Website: lowes
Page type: order-returns
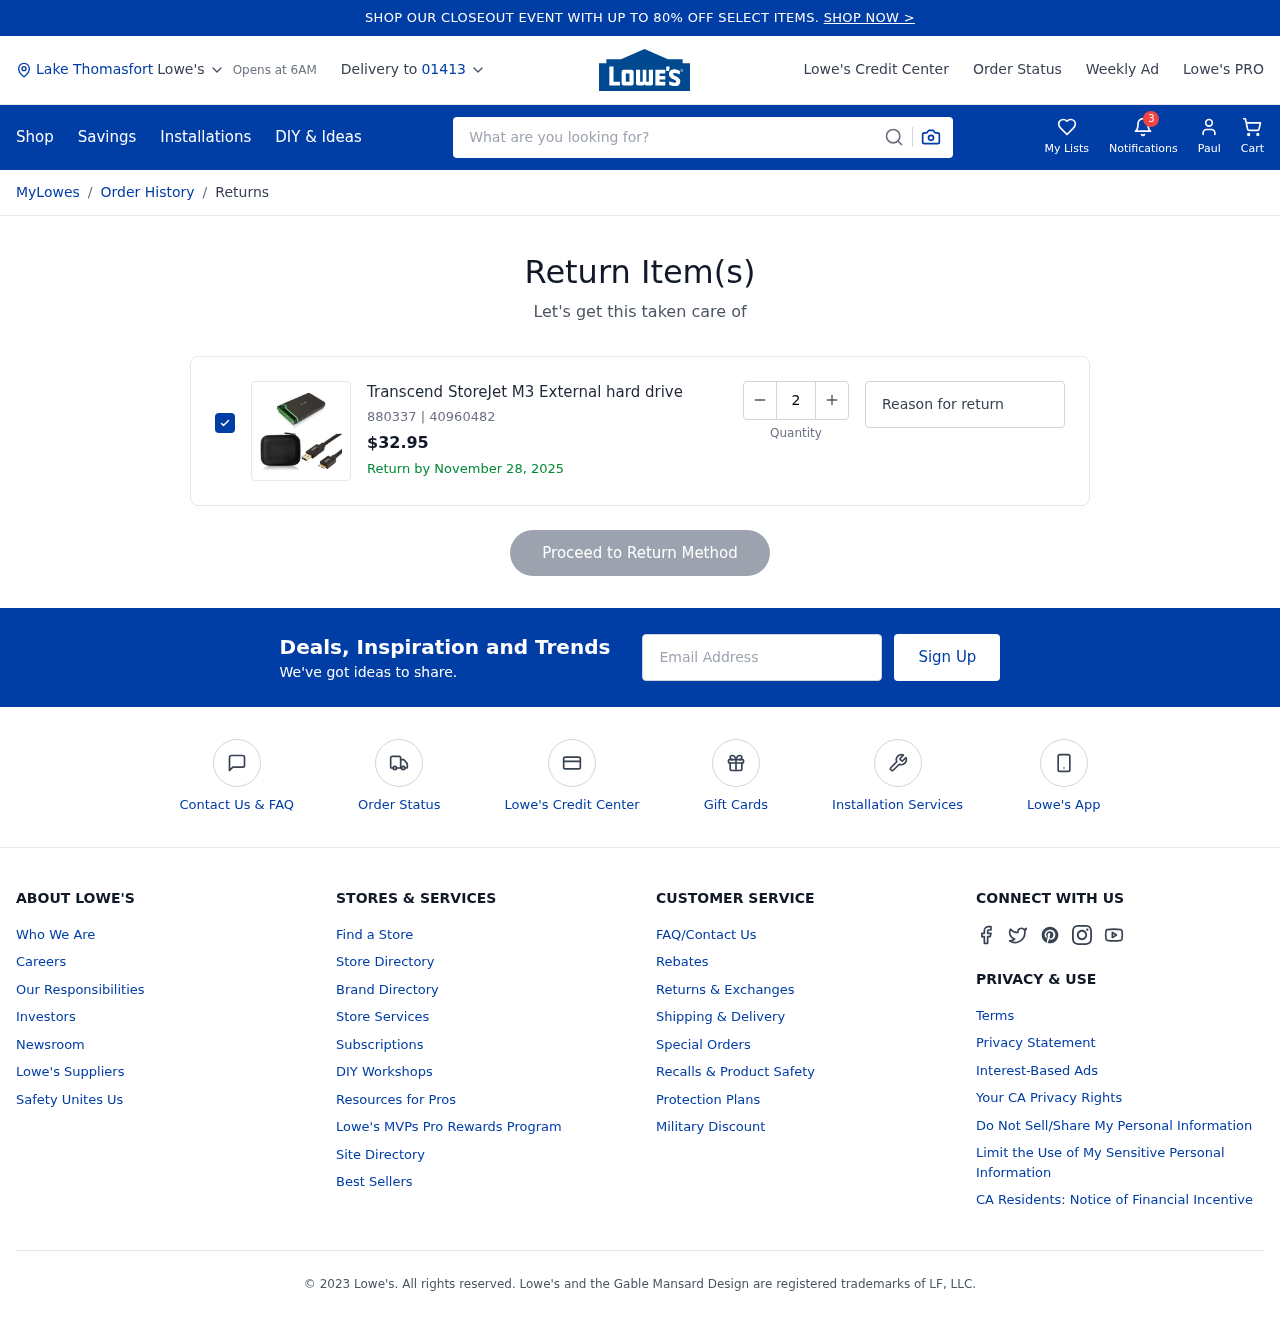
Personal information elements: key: PII_CITY
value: Lake Thomasfort
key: PII_FIRSTNAME
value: Paul
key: PII_POSTCODE
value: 01413
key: PII_EMAIL
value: pwarner@yahoo.com
Product elements: key: PRODUCT1_NAME
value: Transcend StoreJet M3 External hard drive
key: PRODUCT1_PRICE
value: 32.95
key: PRODUCT1_ITEM_NUMBER
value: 880337
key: PRODUCT1_MODEL_NUMBER
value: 40960482
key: PRODUCT1_QUANTITY
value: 2
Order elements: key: ORDER_RETURN_BY_DATE
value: November 28, 2025